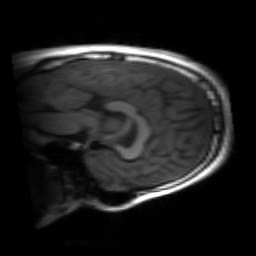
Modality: inplaneT1
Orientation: sagittal
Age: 28
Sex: male
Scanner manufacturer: siemens
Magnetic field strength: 3 T
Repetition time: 1.2 s
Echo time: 0.00251 s